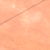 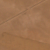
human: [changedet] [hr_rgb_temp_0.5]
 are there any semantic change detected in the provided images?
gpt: No change was made in this area.